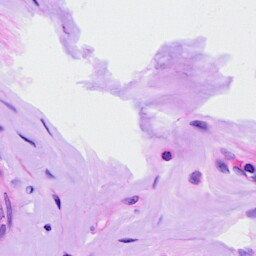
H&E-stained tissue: Ovarian